Question: If I put all my tasks into a single 'TaskSeries', I get normally sized Gantt chart bars, but when I take those same tasks, put them into multiple 'TaskSeries', it makes really skinny bars. Is this a bug, or am I doing it wrong?

Right clicking and 'view image', you can read the code.
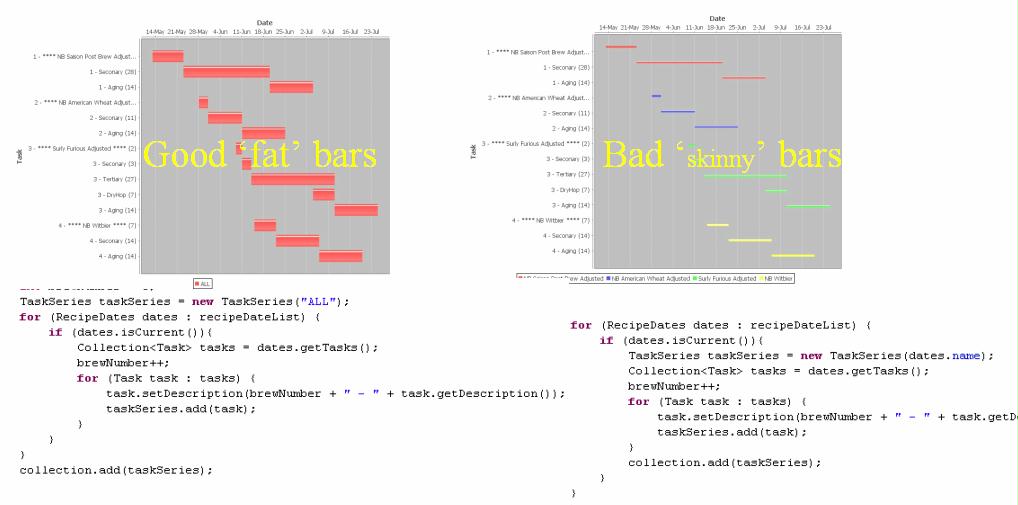
Answer: I don't have a solution but this may help you find one.
In your second example, 'JFreeChart' is allowing space in each task (y axis) for each task series; the bar width is the available space / number of task series.
Hopefully this illustration helps:

In (A) I have created 6 tasks, but only one job; and in (B) I have created a second job and attached 3 Tasks to it. In (B) the bars are roughly half as wide, so that there is space for both jobs in all tasks. In (D) you can see that, as I have moved one of the tasks.
You can thicken the bars as mush as possible using this code:
'''
plot.getDomainAxis().setCategoryMargin(0.05);
plot.getDomainAxis().setLowerMargin(0.05);
plot.getDomainAxis().setUpperMargin(0.05);
GanttRenderer renderer = (GanttRenderer) plot.getRenderer();
renderer.setItemMargin(0);
'''
<URL> thread on the 'JFreeChart' board may shed some further light on the issue.